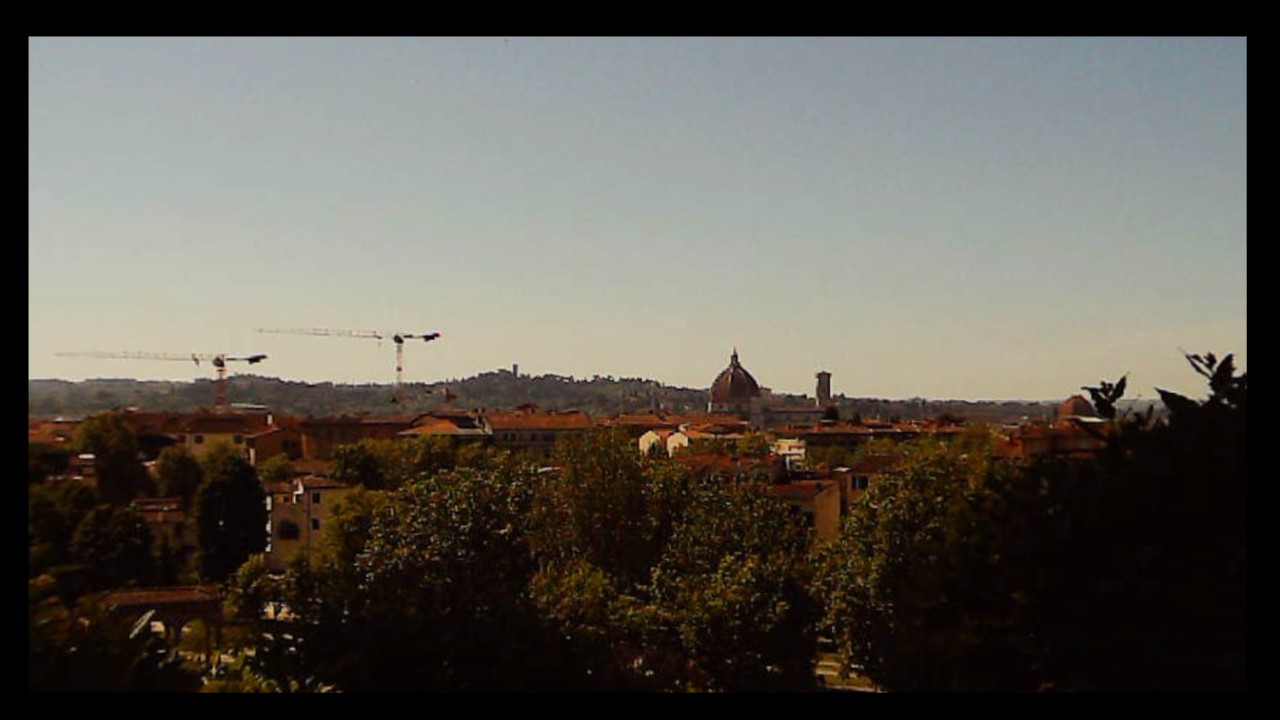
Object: Betafpv air75